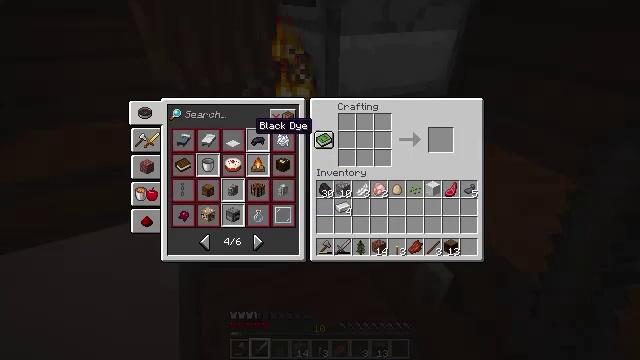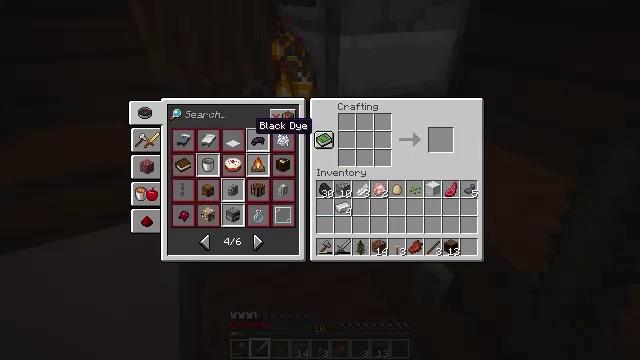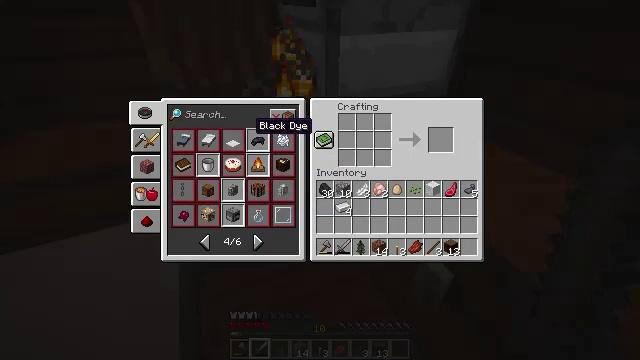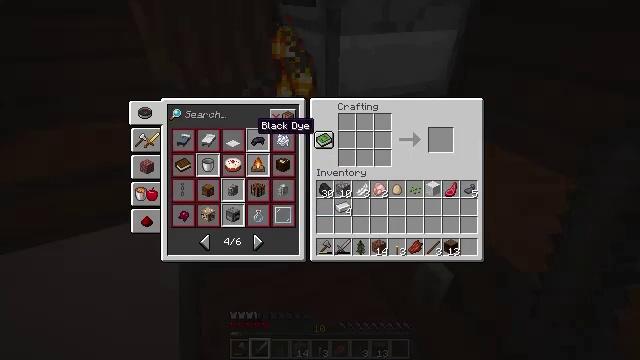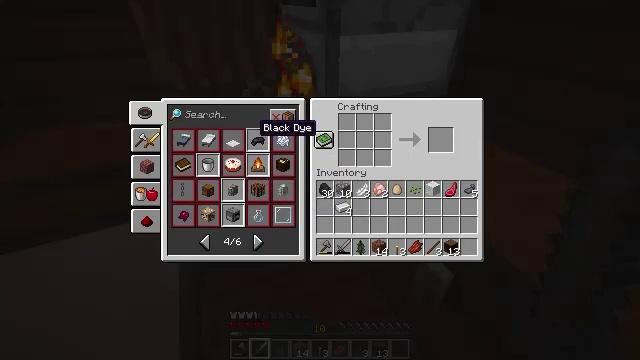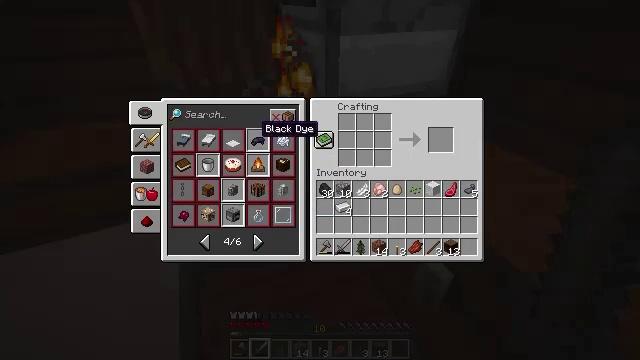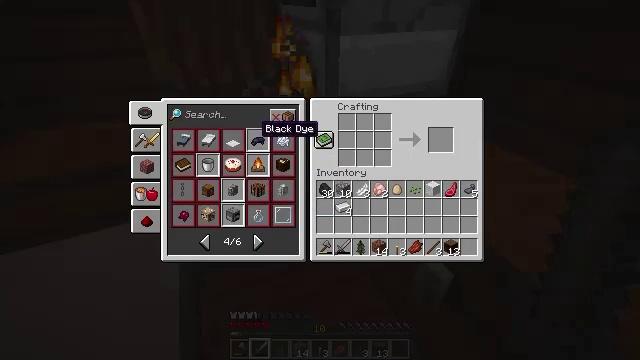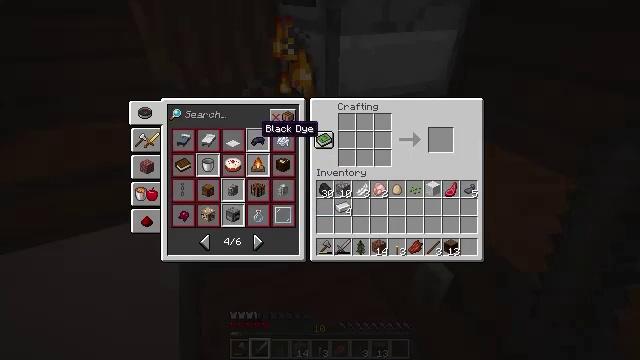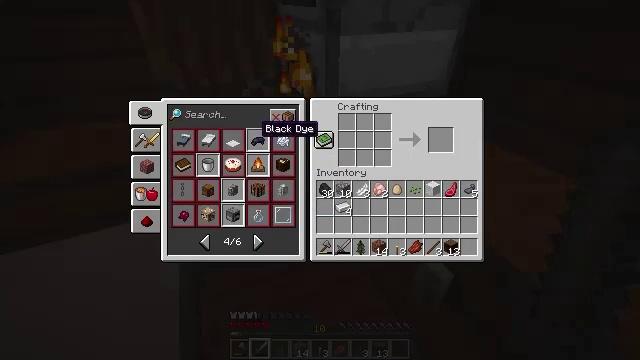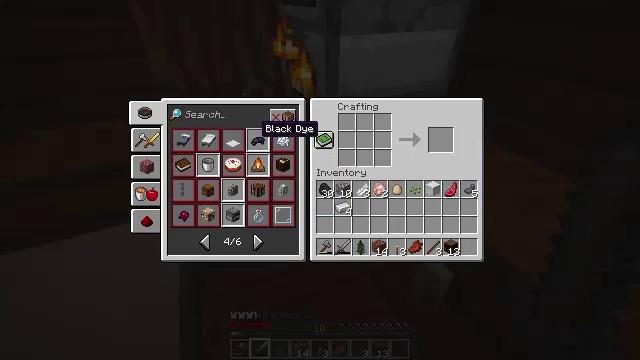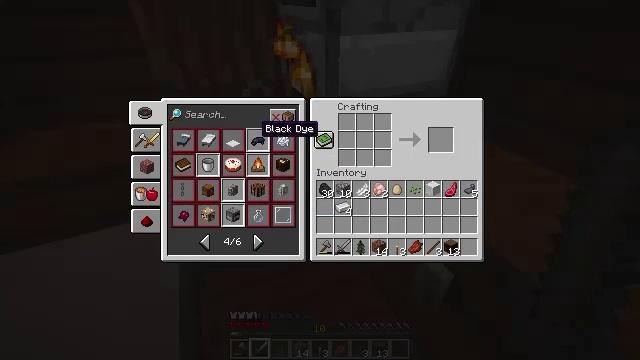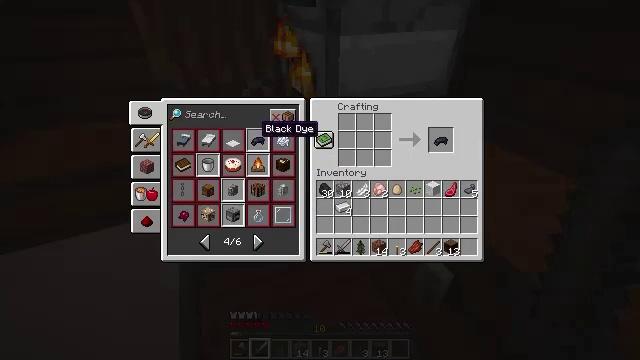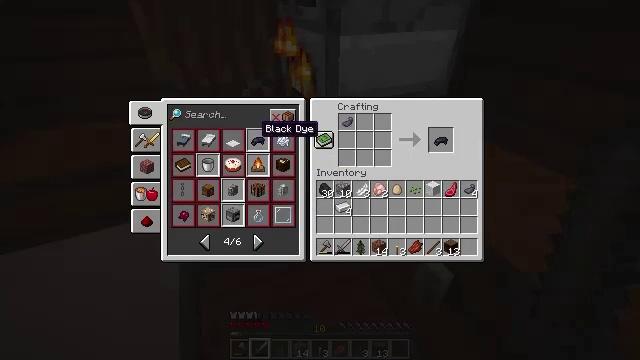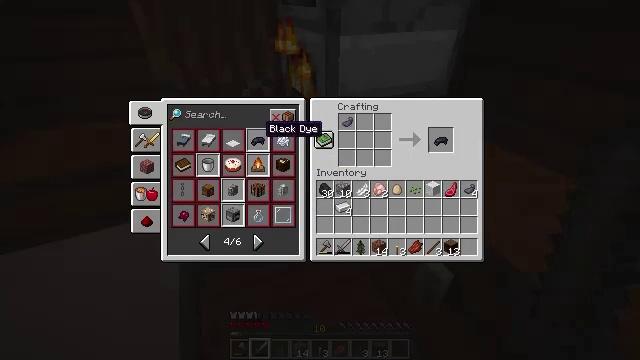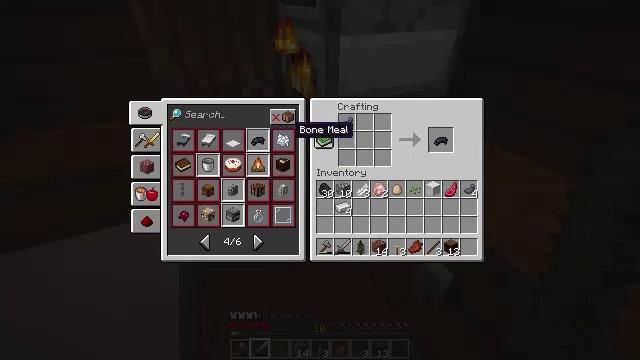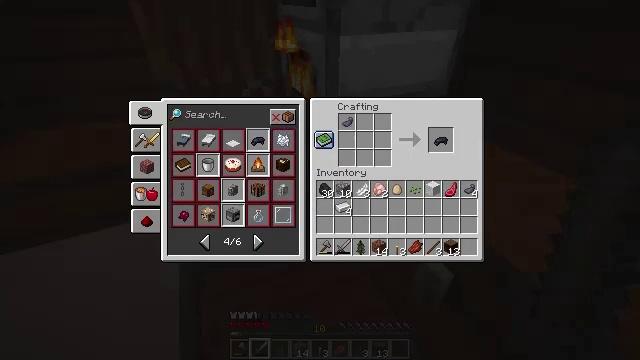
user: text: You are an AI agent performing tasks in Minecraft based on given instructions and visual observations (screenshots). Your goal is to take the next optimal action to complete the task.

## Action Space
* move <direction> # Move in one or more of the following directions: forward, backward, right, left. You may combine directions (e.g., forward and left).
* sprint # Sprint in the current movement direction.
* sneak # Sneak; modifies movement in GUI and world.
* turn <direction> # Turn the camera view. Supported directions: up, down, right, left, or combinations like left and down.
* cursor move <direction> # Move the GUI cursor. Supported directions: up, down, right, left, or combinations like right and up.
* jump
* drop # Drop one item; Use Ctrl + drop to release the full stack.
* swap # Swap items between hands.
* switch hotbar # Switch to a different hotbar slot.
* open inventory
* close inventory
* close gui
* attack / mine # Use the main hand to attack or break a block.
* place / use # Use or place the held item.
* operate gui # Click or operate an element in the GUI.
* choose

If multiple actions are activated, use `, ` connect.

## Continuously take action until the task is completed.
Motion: motion action
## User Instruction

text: Produce black dye using the crafting table.
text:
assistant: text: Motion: no_op
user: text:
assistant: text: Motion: no_op
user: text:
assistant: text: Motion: no_op
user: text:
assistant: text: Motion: no_op
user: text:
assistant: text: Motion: no_op
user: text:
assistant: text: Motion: operate gui
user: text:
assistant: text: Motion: operate gui
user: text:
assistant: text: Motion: operate gui
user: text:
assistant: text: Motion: no_op
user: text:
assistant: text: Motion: no_op
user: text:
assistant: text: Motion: no_op
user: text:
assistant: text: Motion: no_op
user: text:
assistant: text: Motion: no_op
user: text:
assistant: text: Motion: cursor move right
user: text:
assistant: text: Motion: cursor move right
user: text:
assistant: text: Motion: no_op
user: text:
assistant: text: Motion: cursor move right
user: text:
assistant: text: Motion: cursor move right
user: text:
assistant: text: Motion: cursor move right
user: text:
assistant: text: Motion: cursor move right
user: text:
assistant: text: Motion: no_op
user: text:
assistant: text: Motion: cursor move left and up
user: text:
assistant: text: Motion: cursor move left and up
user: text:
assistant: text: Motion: cursor move left
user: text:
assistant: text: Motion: no_op
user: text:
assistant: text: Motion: no_op
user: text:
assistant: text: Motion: no_op
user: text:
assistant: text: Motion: no_op
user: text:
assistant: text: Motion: no_op
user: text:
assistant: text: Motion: no_op